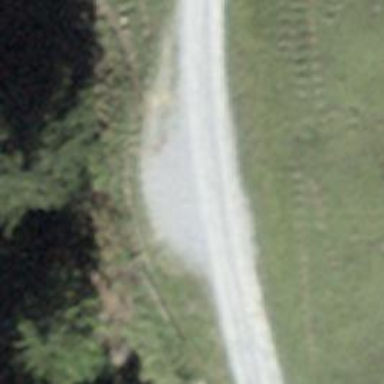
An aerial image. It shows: Passing place on the road.